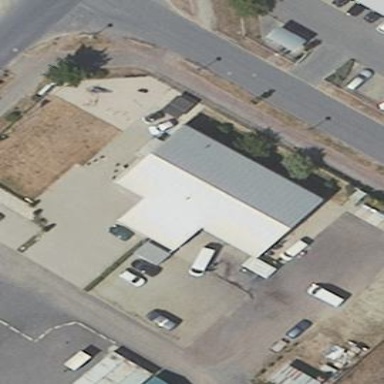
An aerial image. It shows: Car repair shop located in building.